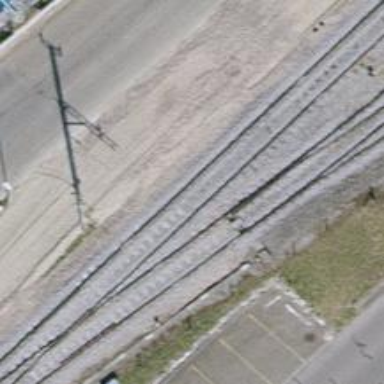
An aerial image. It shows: Railway switch.